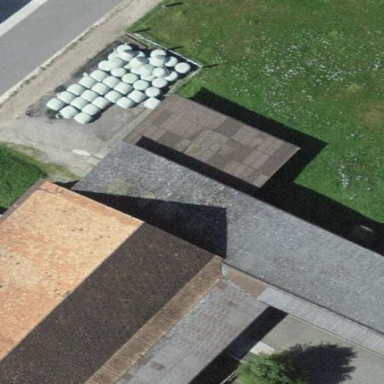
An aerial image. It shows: Rural barn.